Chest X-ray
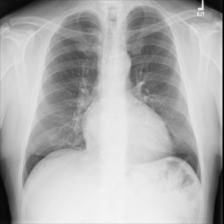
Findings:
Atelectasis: negative
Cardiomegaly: positive
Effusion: negative
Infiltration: negative
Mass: negative
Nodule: negative
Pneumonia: negative
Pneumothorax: negative
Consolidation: negative
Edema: negative
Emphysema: positive
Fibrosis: negative
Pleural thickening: negative
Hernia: negative